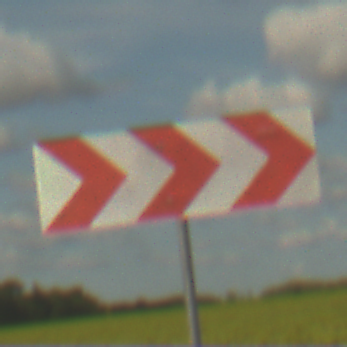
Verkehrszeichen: RichtungstafelnInKurvenGrossLinks
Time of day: Midday
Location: Outdoor (RoadRail)
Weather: PartlyCloudy
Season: NotSpecified
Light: Natural